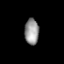
Tissue: prostate
Cell type: T cells
Senescence score: 0.1626
Nuclear area (px): 361
Mean DAPI intensity: 151.097